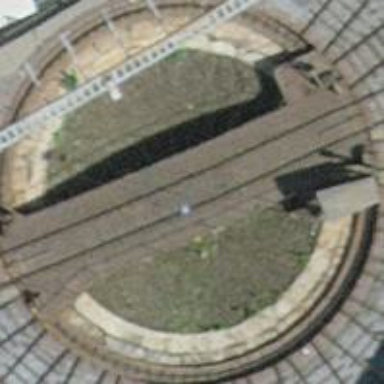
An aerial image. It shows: Turntable railway surrounded by retaining wall.